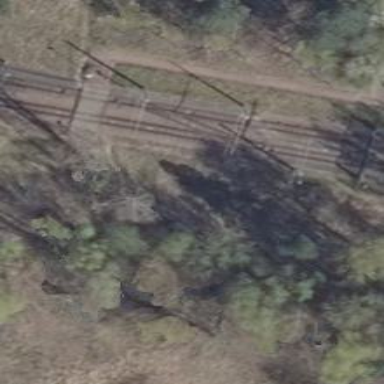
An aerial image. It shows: Railway switch with the turnout on the right side.